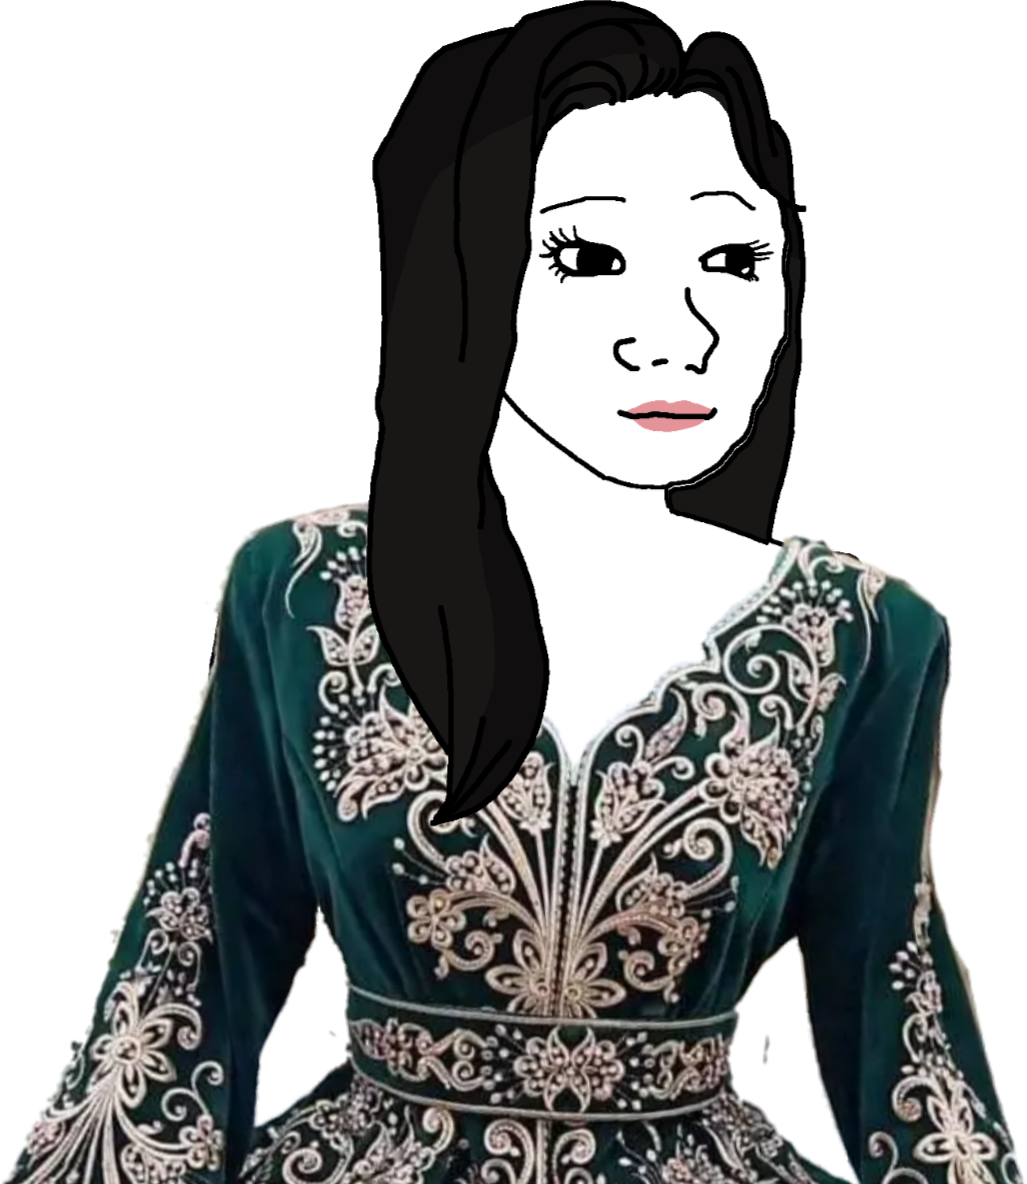
Label: 5_Trad_Wife